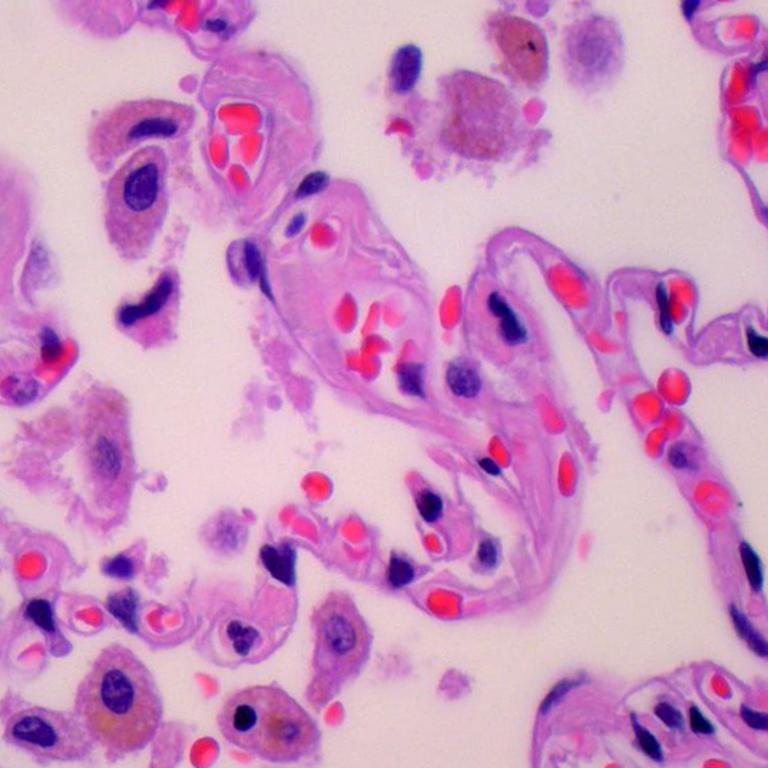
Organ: lung
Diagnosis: benign